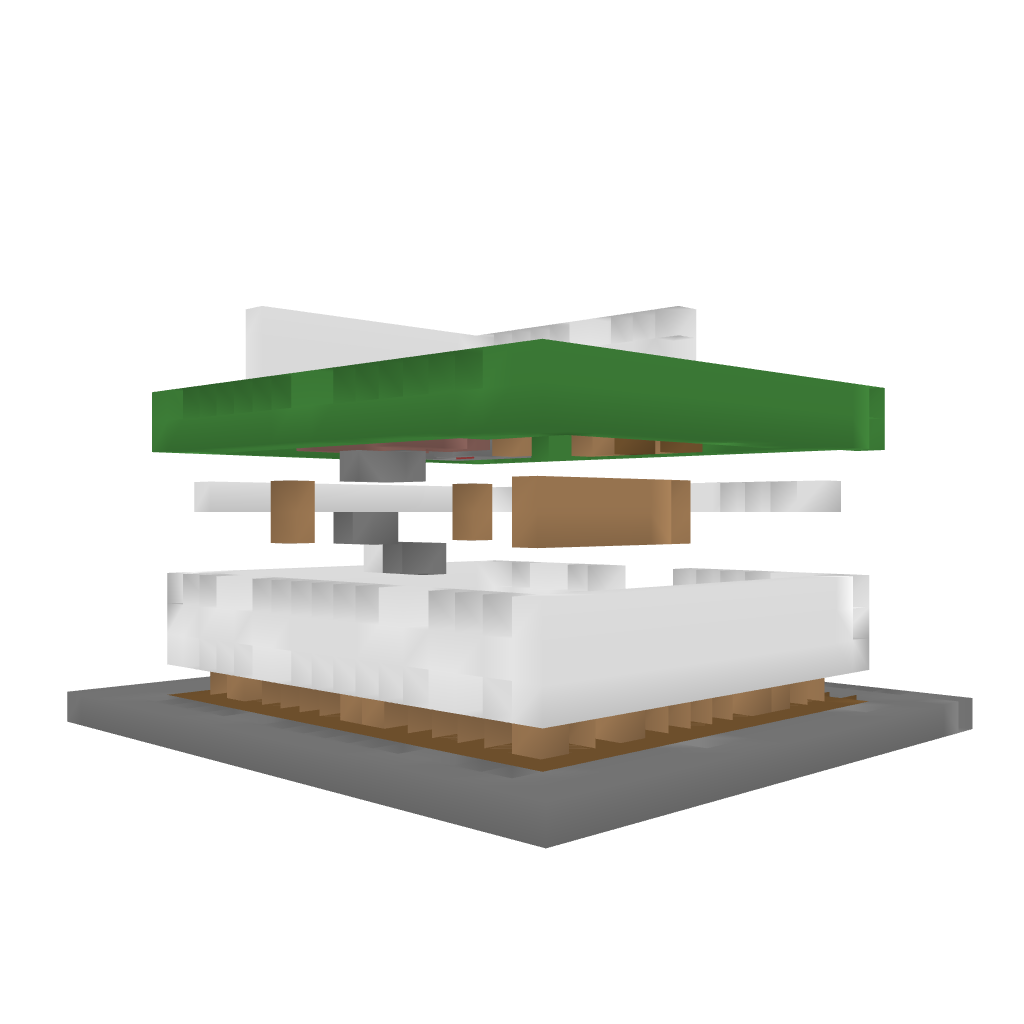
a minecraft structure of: Modern House 003 bad low quality